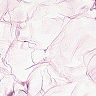
Metastatic tissue present: no